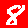
Digit: 8